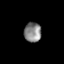
Tissue: lung
Cell type: Epithelial cells
Senescence score: 0.1652
Nuclear area (px): 330
Mean DAPI intensity: 134.021